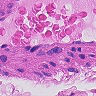
Metastatic tissue present: no